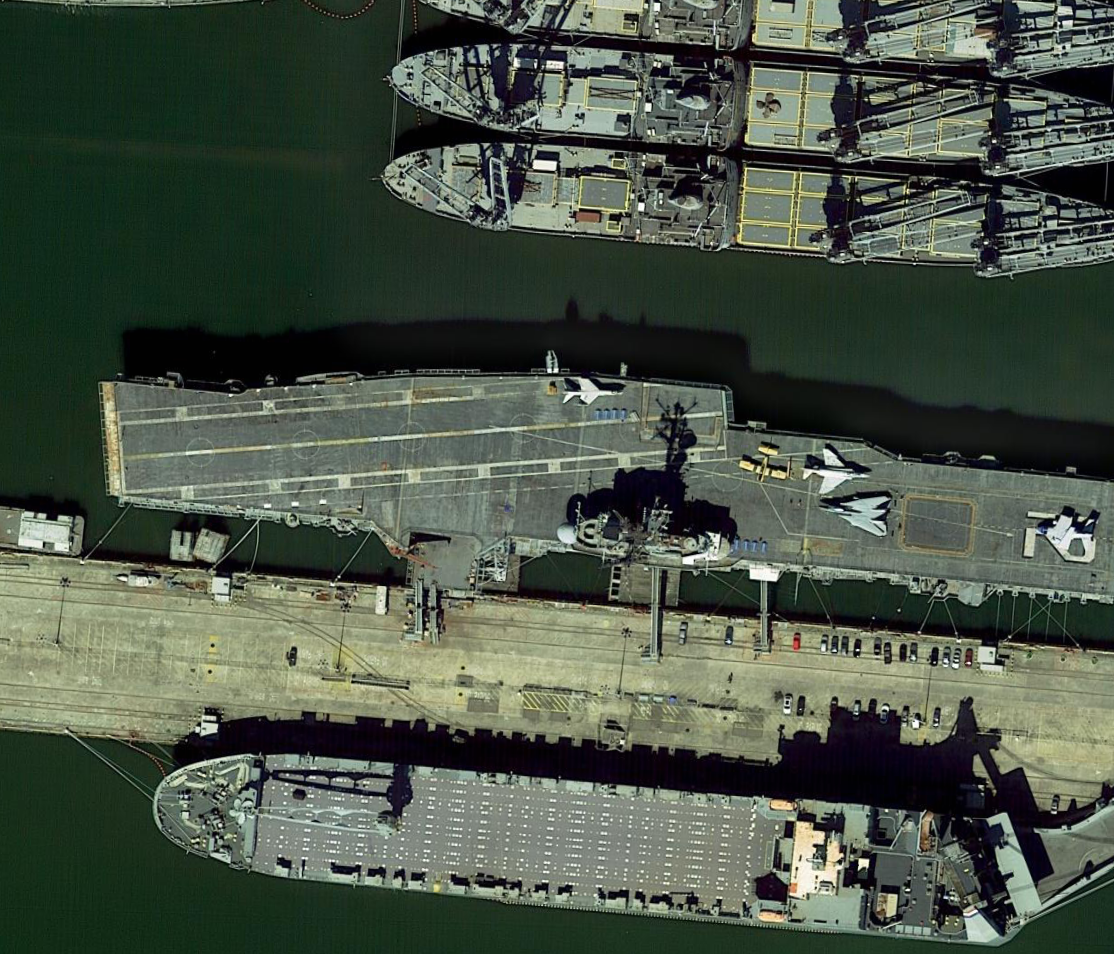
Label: aircraft_carrier